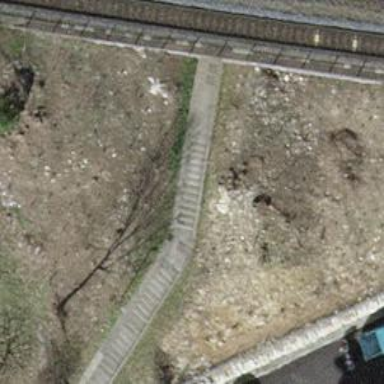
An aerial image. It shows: Cobblestone road with steps and ramp.